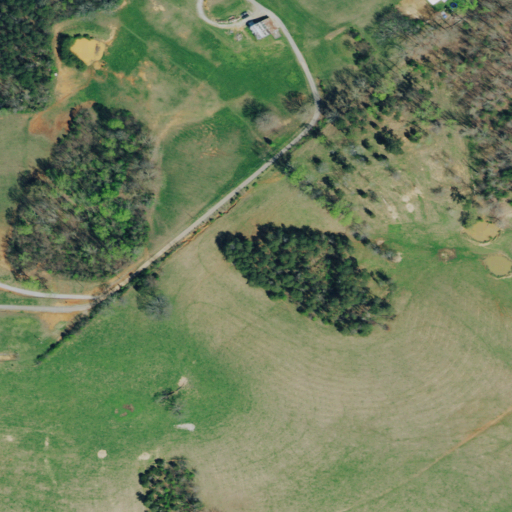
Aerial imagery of mountains in Tennessee named Bays Mountain containing pasture, deciduous forest, grassland, mixed forest, medium intensity development, and open development